Field crop: maize
Growth stage: 1
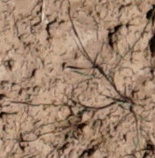
Species: lolium